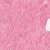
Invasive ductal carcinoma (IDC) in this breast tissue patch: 0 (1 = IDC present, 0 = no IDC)